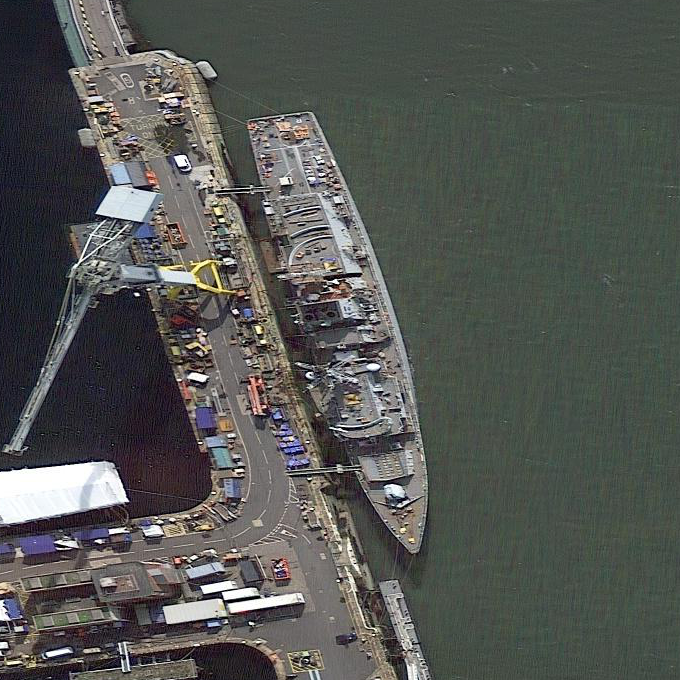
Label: destroyer